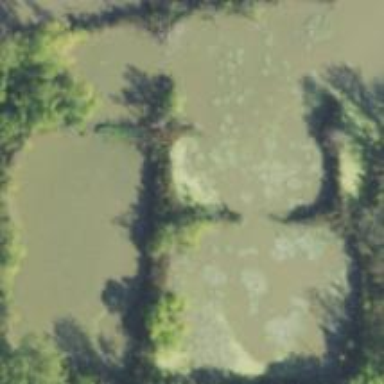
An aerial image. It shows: Pond with natural water.